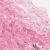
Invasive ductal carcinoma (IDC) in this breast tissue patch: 0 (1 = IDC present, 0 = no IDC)